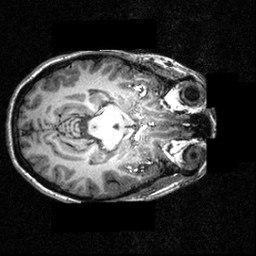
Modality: T1w
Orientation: axial
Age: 27
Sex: female
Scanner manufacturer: siemens
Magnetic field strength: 3.951 T
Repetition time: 1.5 s
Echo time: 0.00335 s